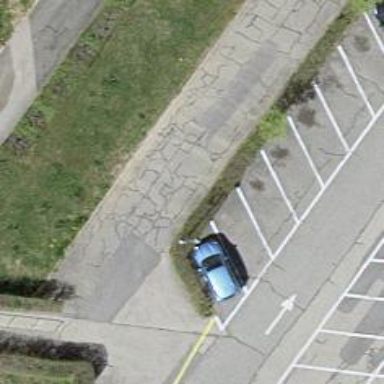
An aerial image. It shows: Asphalt parking aisle road.